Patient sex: F
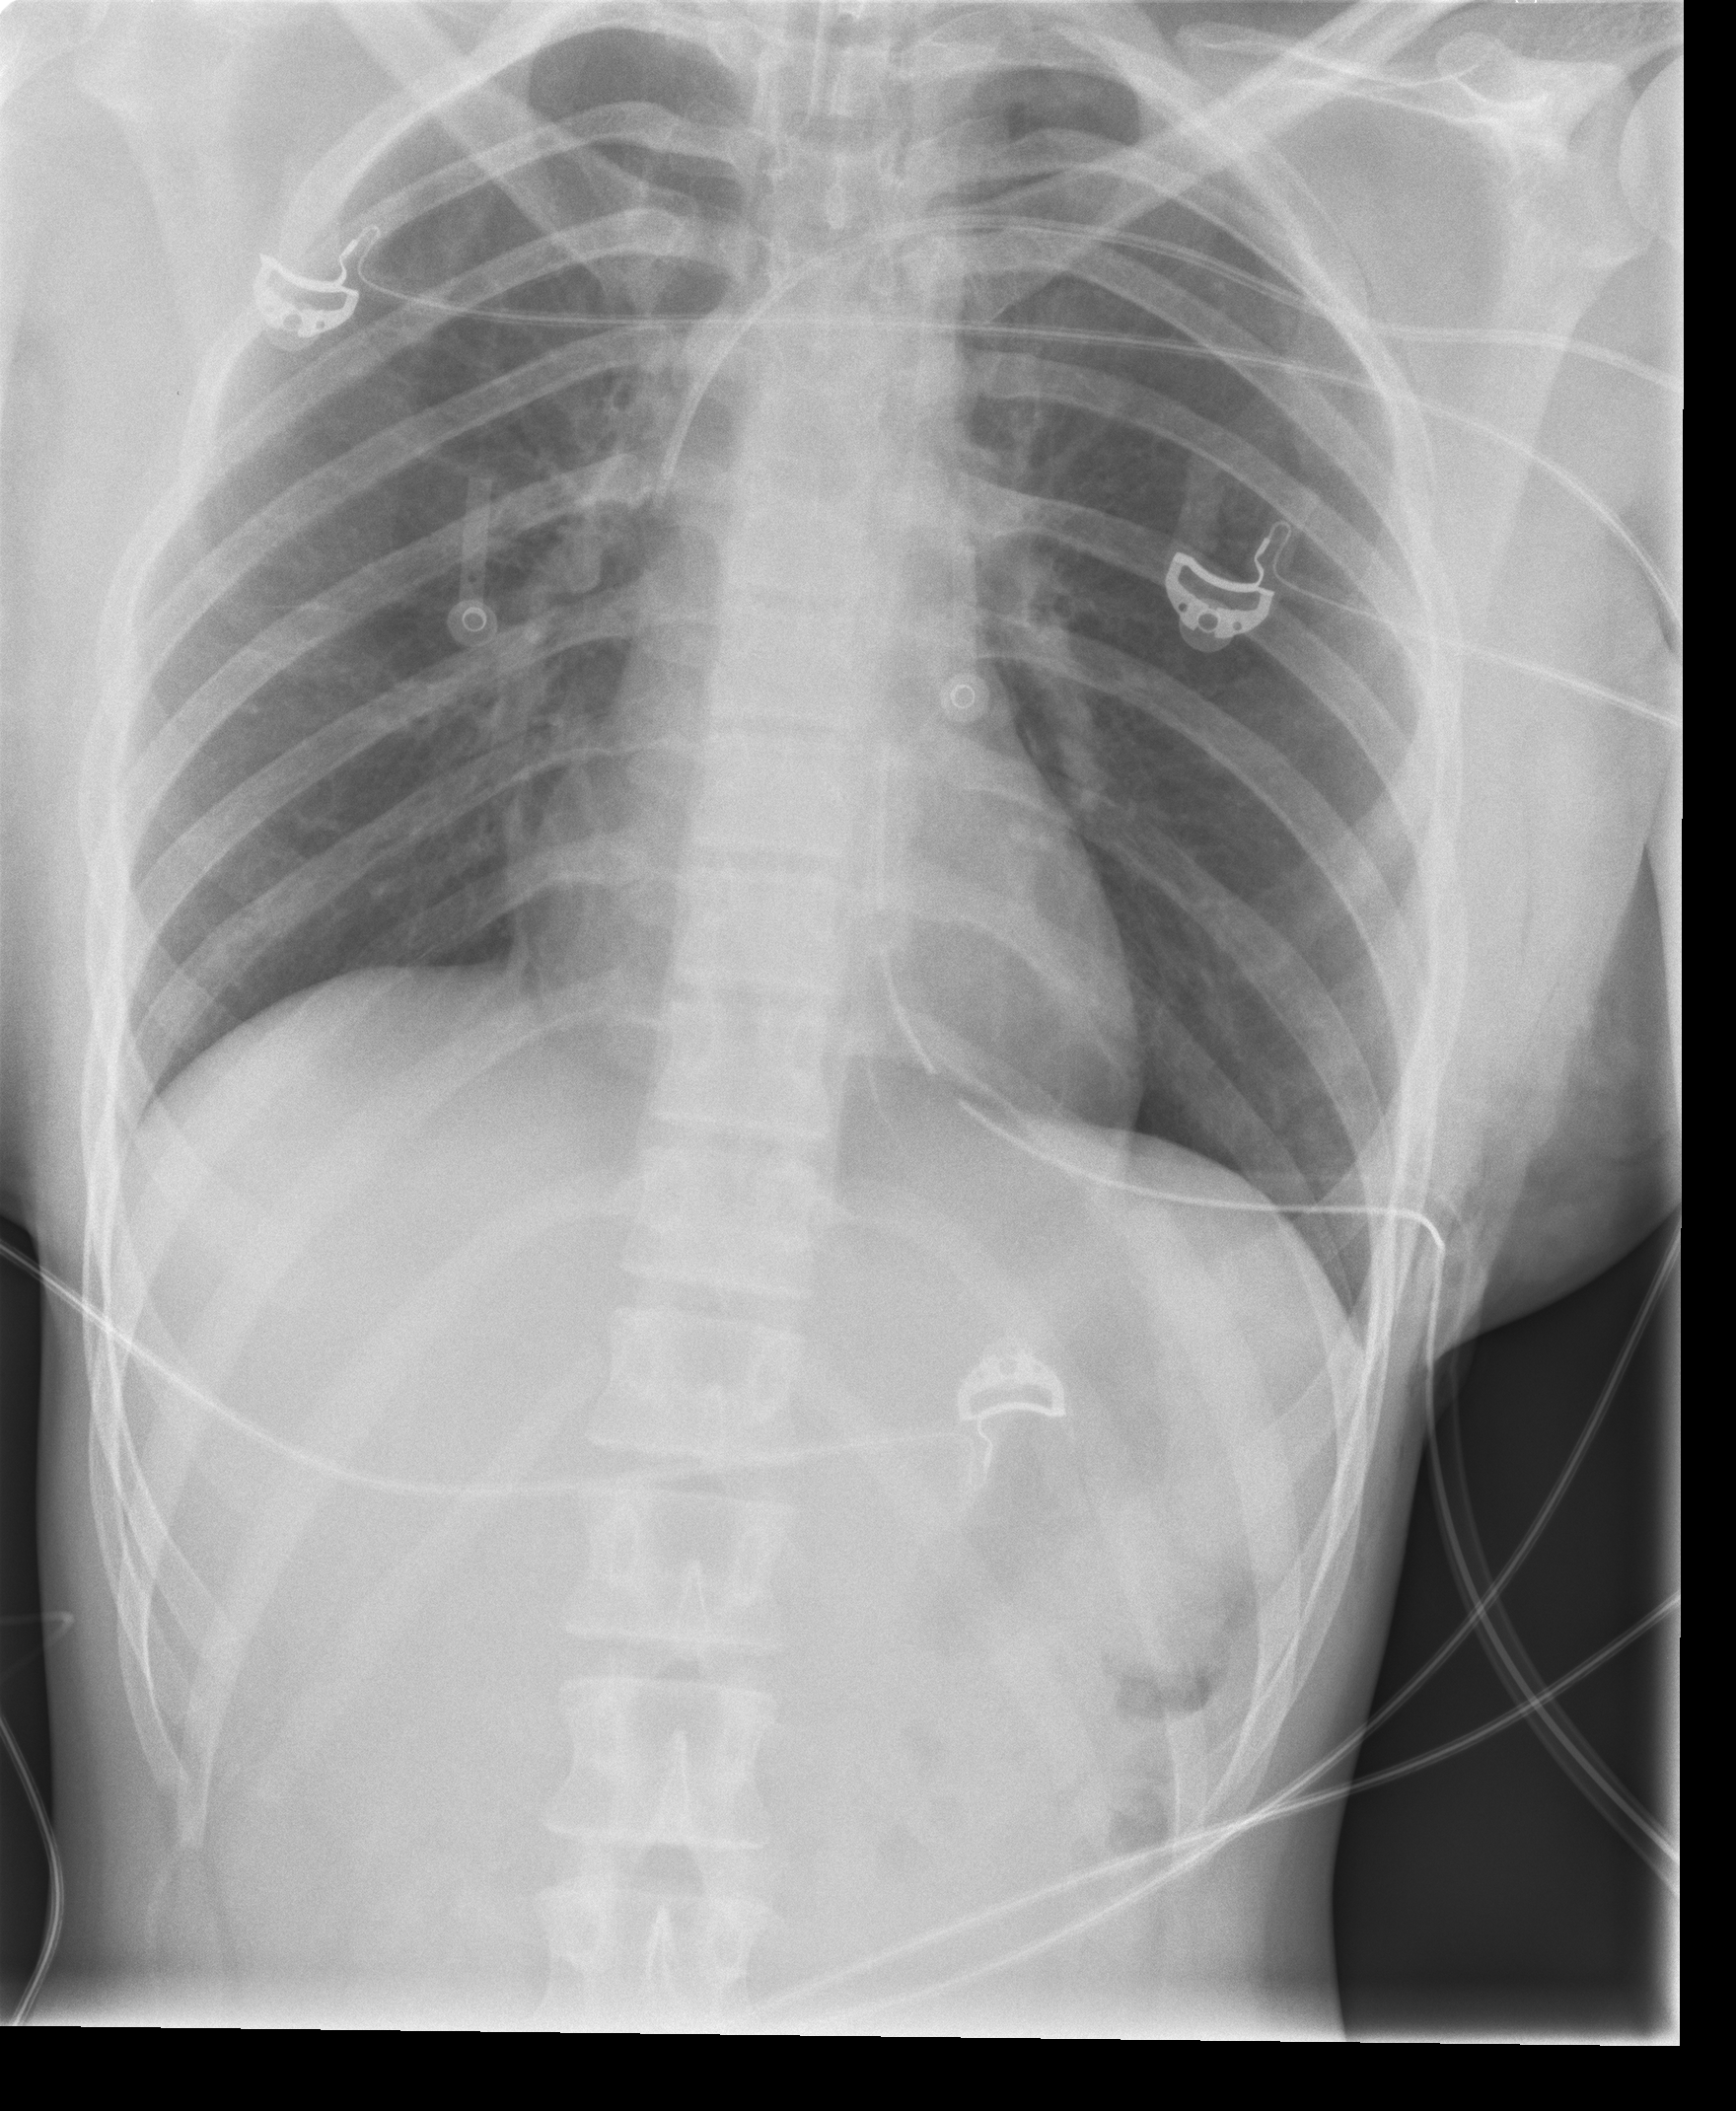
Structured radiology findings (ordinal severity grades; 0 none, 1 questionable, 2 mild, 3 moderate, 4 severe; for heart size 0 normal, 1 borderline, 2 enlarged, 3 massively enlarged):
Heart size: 0
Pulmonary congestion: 0
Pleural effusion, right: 0
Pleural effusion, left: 0
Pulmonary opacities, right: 0
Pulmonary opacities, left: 0
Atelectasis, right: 0
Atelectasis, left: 2